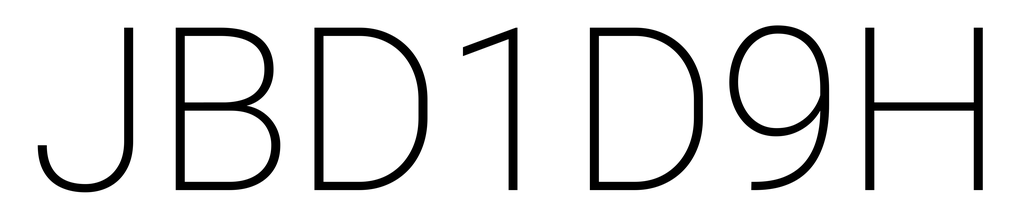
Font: Roboto_ExtraLight